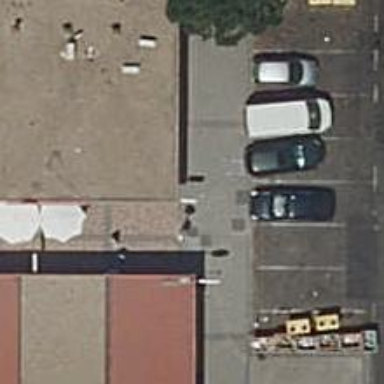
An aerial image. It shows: Sidewalk.